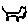
Label: cat